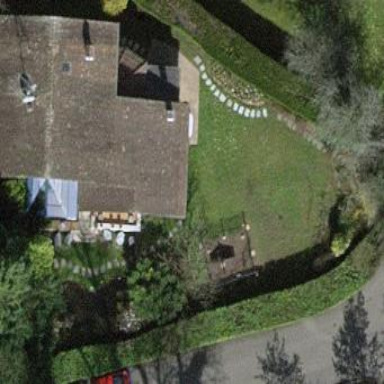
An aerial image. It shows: Garden surrounded by fence.